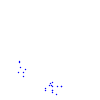
Particle: proton